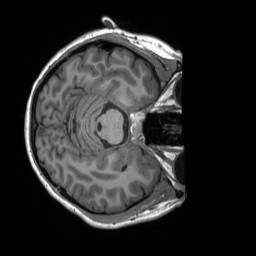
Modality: T1w
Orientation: axial
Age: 25
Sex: female
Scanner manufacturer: siemens
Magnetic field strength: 3 T
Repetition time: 2.3 s
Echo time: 0.00232 s